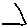
Label: triangle